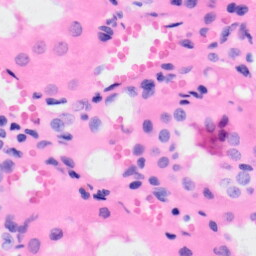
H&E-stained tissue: Kidney